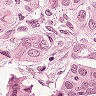
Metastatic tissue present: yes